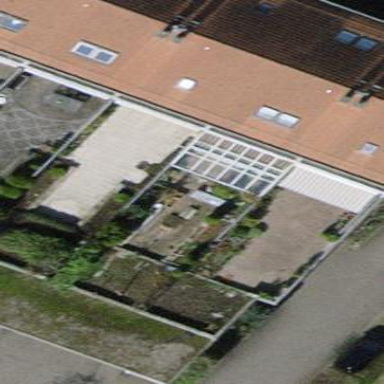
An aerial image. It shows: Terrace building.